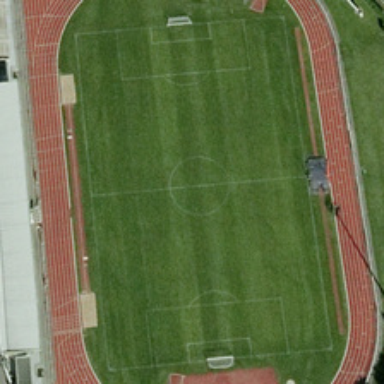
A football field is in the middle of a playground .